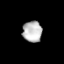
Tissue: prostate
Cell type: T cells
Senescence score: 0.3097
Nuclear area (px): 400
Mean DAPI intensity: 185.385